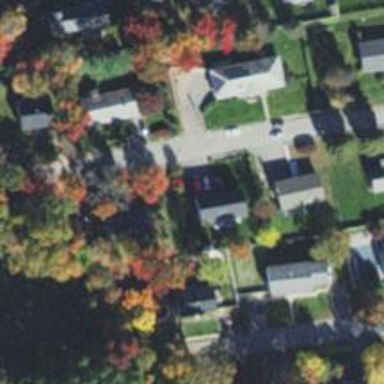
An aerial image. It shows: Residential road.